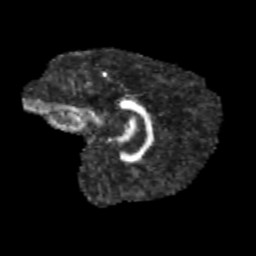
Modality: FA
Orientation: sagittal
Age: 11
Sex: male
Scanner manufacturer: siemens
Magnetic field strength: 3 T
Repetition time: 3.8 s
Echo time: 0.07 s